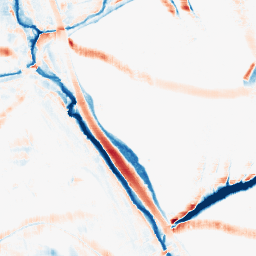
Category: morphological
Decomposition family: morphological_square
Decomposition parameters: operation: average
size: 15
Upsampling method: bicubic_16x
Upsampling parameters: scale: 16
Upsampling scale: 16